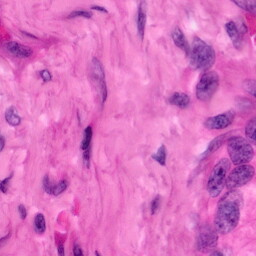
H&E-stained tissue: Pancreatic